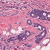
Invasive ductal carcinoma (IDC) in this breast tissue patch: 1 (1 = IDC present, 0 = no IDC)